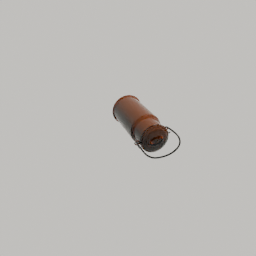
Label: tools